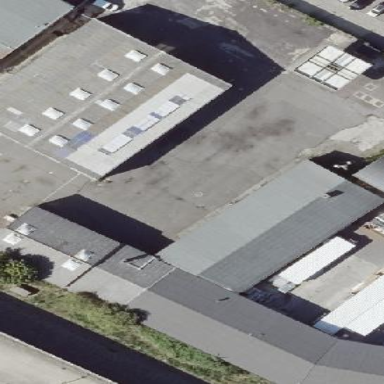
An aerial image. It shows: Commercial building.